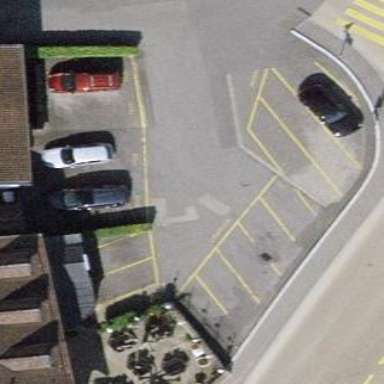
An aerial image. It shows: Parking area.